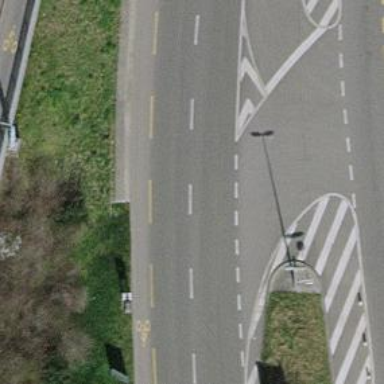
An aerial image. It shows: Asphalt road with primary link designation.